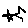
Label: star